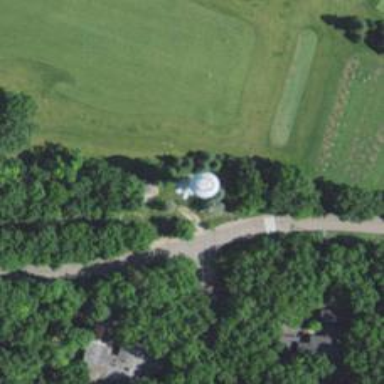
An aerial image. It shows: Water tower that is man-made.